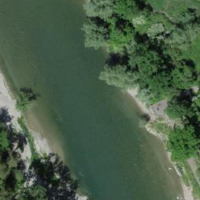
EUNIS habitat code: 15
Species observed at this site:
Carex acutiformis
Prunus padus
Motacilla cinerea
Plantago major